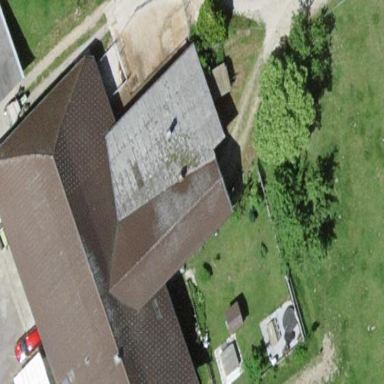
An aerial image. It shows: Farm building.